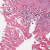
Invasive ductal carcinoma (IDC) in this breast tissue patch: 0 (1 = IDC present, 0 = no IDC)